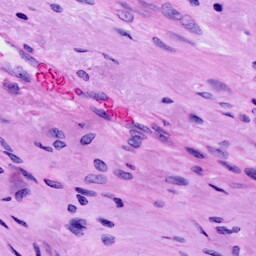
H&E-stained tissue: Cervix